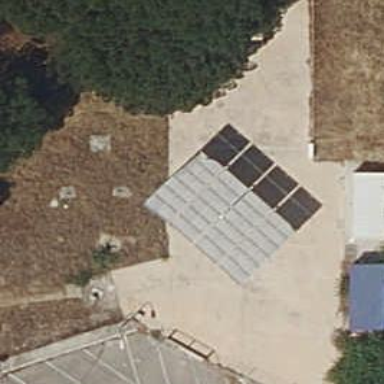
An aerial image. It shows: Solar photovoltaic panel generator.